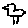
Label: bird